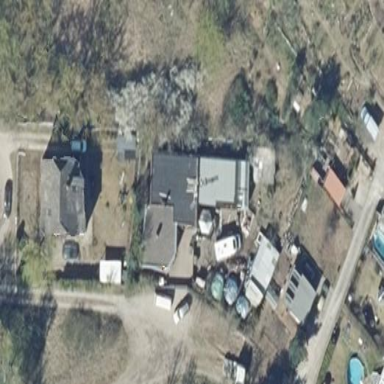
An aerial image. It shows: Simple house.